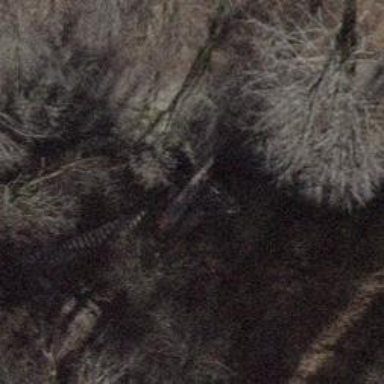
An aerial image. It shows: Path on bridge.